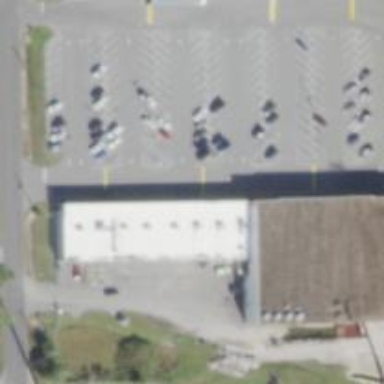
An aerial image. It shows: Parking space is available.